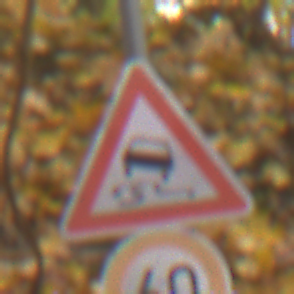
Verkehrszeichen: SchleuderOderRutschgefahr
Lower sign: Geschwindigkeit60
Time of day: MorningAfternoon
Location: Outdoor (Nature)
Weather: Overcast
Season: Autumn
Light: Natural